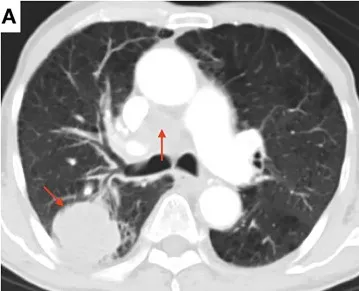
Contrast-enhanced chest computed tomography (CT) scan showing. A soft mass (45 x 43 mm) in the posterior segment of the right upper lobe, and ,the enlarged right hilar, and ,mediastinal lymph nodes (arrow).
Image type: radiology (ct)